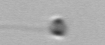
Label: flagellate